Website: bh-photo
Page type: billing-address
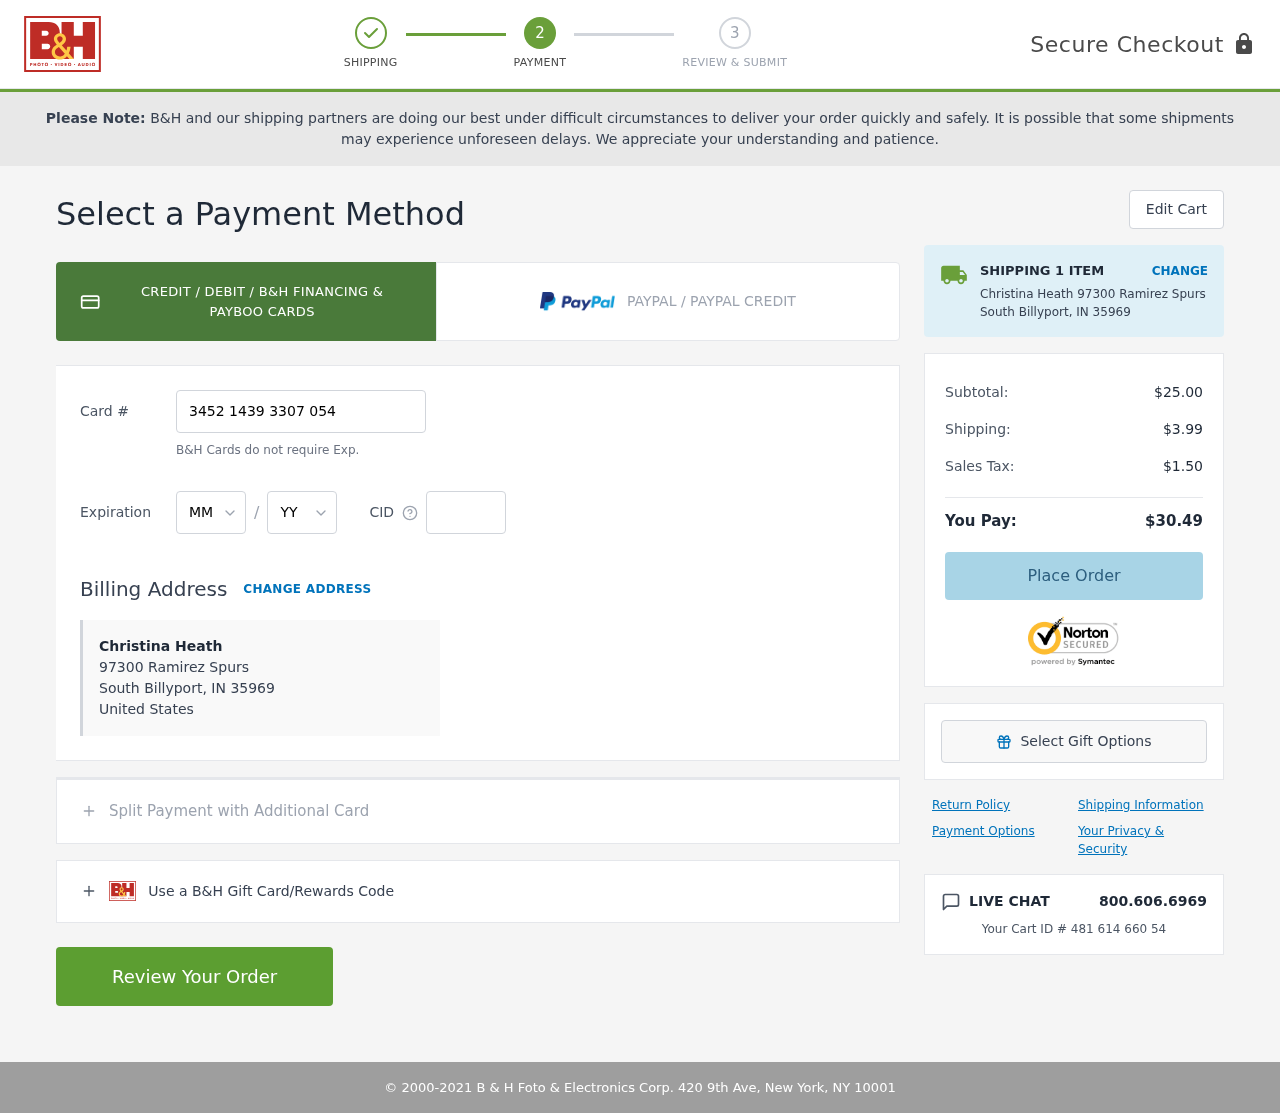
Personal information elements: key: PII_CARD_CVV
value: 7969
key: PII_CARD_EXPIRY_MONTH
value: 11
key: PII_CARD_EXPIRY_YEAR
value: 26
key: PII_CARD_NUMBER
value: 3452 1439 3307 054
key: PII_CITY
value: South Billyport
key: PII_COUNTRY
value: United States
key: PII_FULLNAME
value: Christina Heath
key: PII_POSTCODE
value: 35969
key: PII_STATE_ABBR
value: IN
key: PII_STREET
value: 97300 Ramirez Spurs
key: PII_FULLNAME2
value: Christina Heath
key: PII_CITY_STATE
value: South Billyport, IN
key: PII_POSTCODE_FULL
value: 35969
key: PII_POSTCODE_NUMERIC
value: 35969
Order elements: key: ORDER_NUM_ITEMS
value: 1
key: ORDER_SUBTOTAL
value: $25.00
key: ORDER_SHIPPING_COST
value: $3.99
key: ORDER_TAX
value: $1.50
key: ORDER_TOTAL
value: $30.49
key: ORDER_ID
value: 481 614 660 54